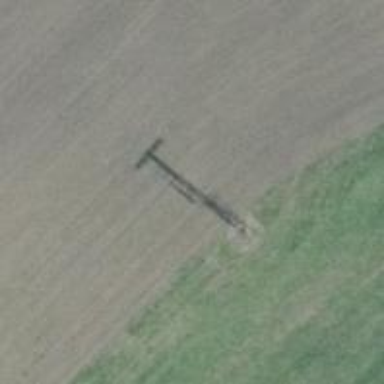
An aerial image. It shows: Power pole.